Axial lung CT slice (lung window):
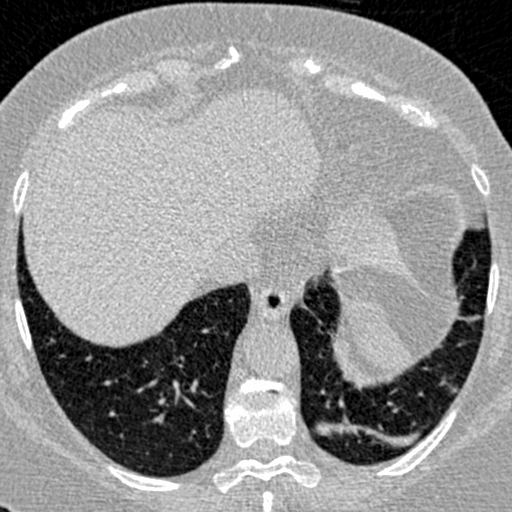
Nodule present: no